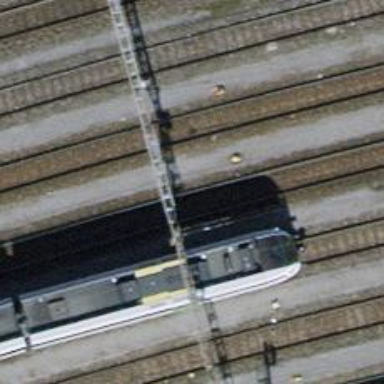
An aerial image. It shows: Rail siding with electrified contact lines for trains.